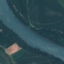
Land use / land cover class: River